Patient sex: M
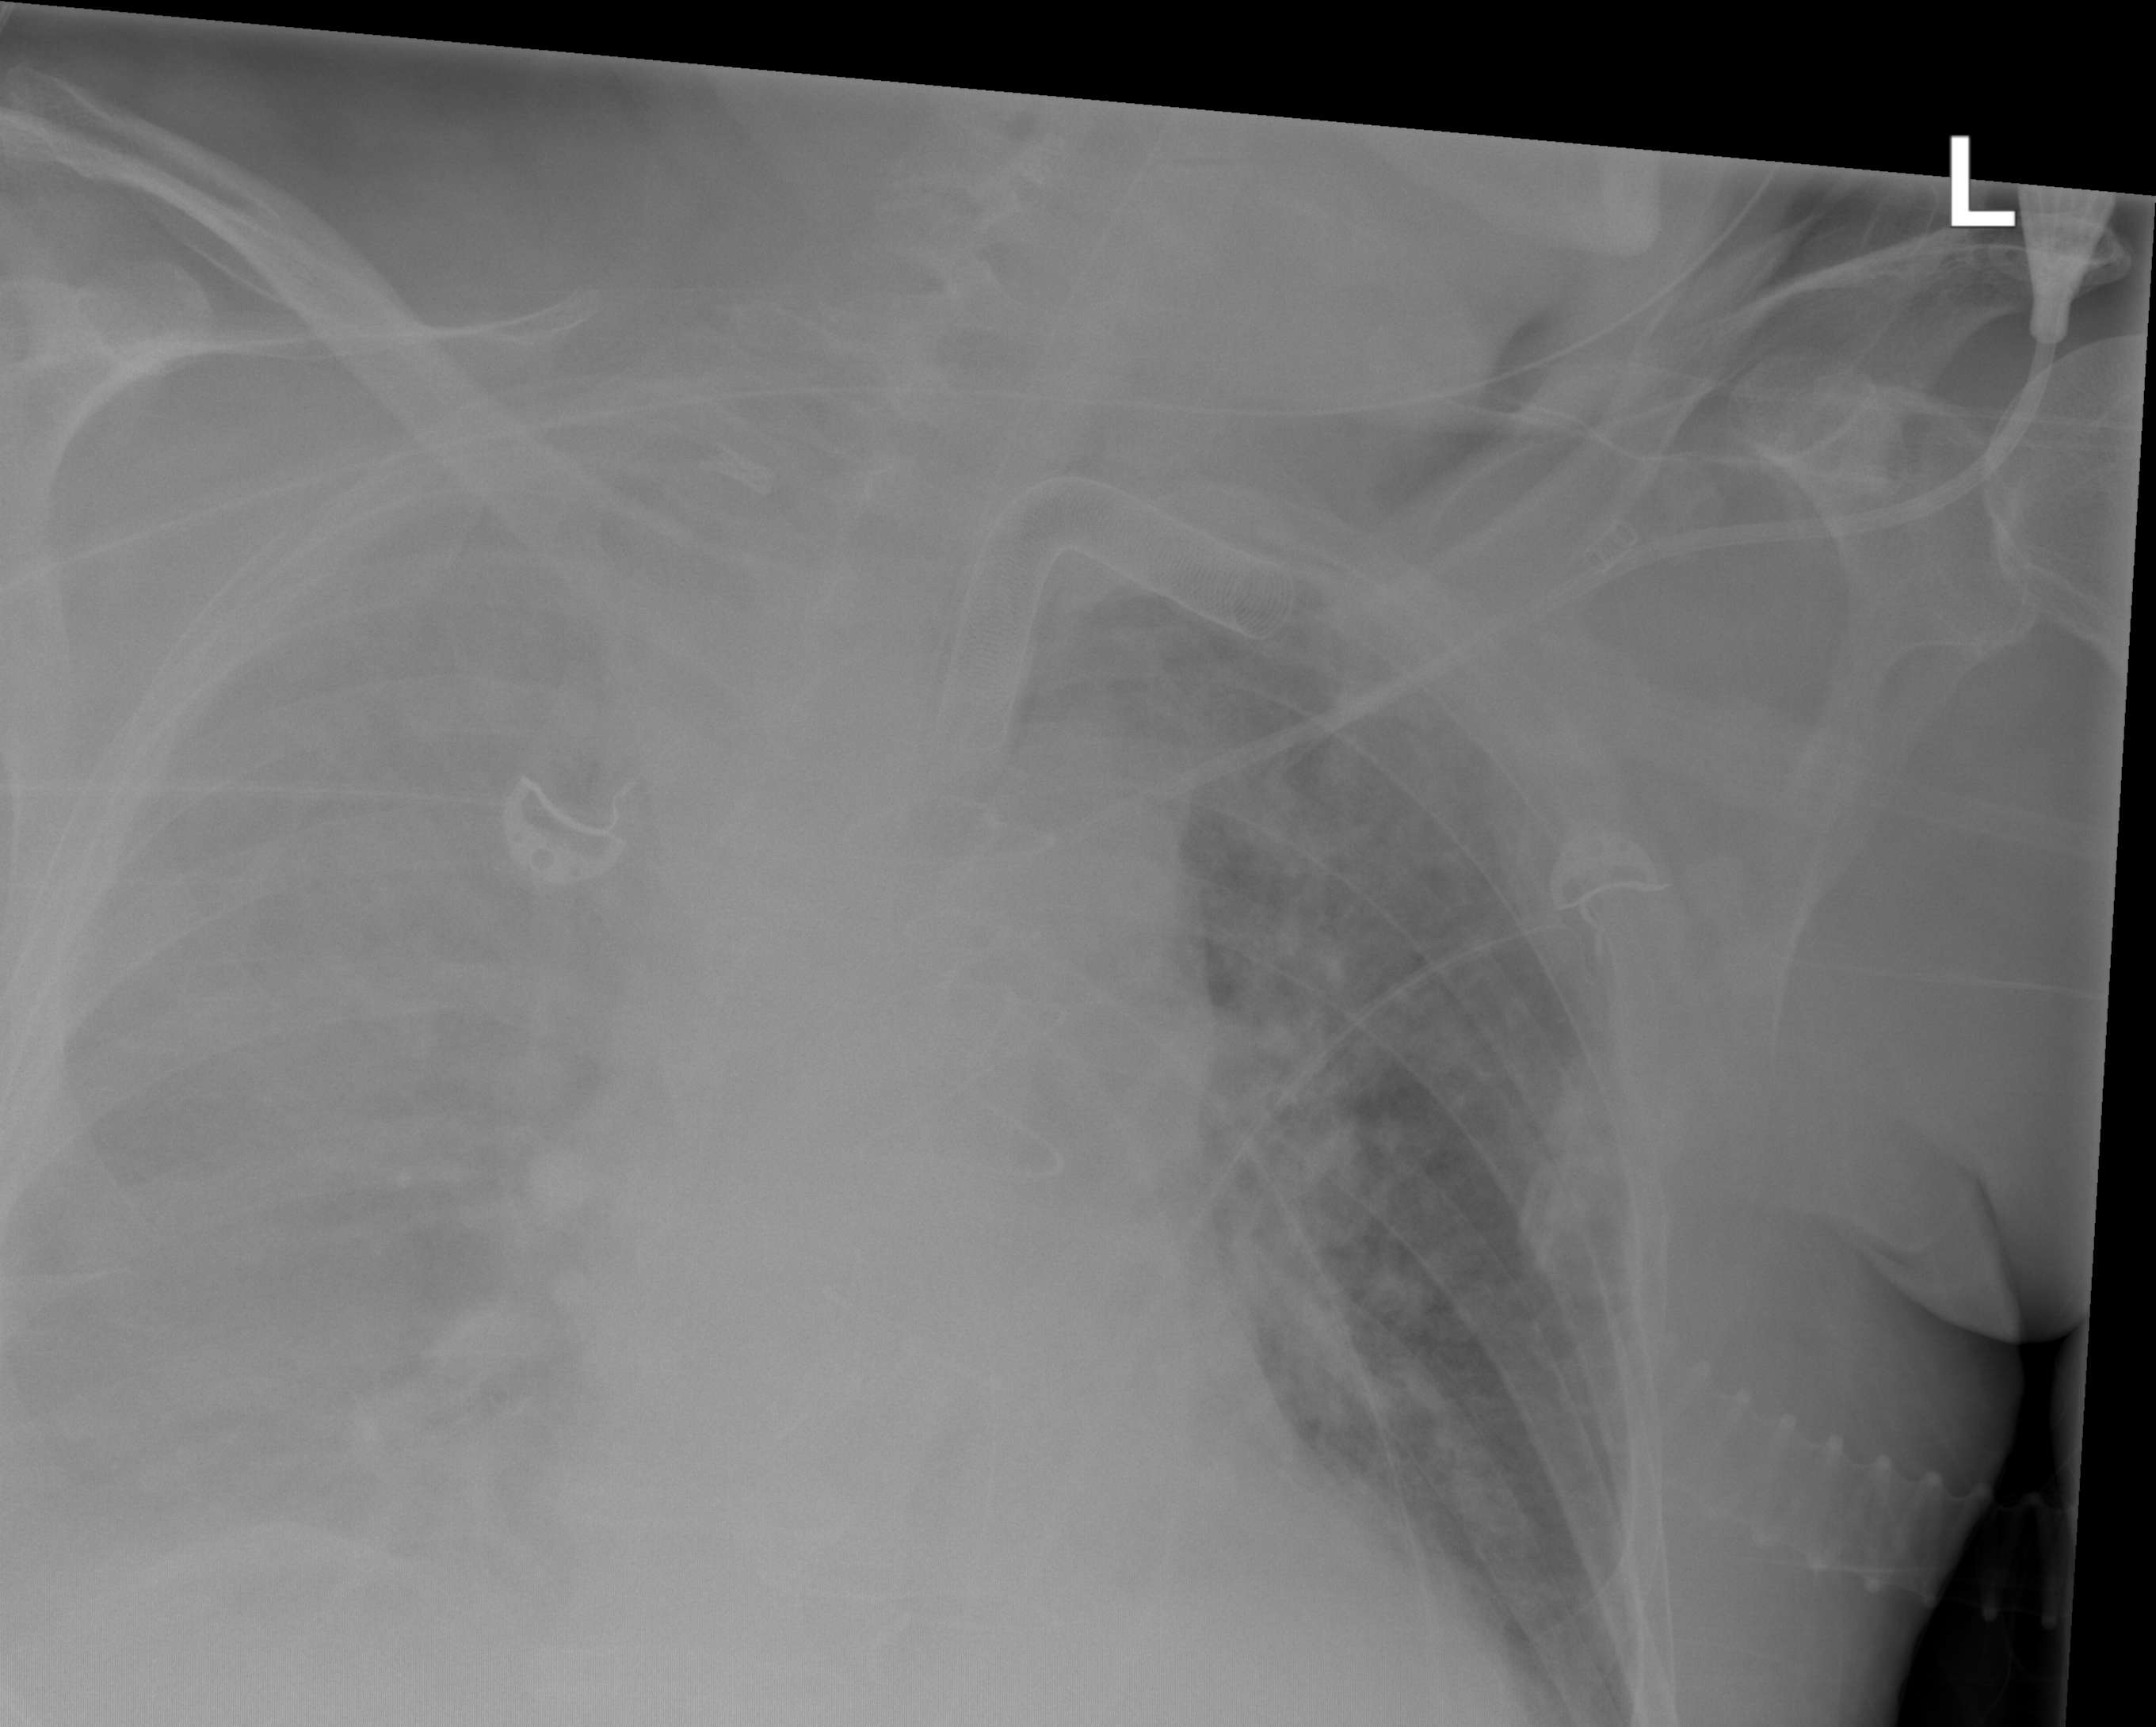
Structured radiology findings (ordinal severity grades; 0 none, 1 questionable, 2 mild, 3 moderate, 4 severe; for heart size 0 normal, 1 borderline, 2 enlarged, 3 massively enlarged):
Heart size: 1
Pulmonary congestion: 2
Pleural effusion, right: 2
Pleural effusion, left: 1
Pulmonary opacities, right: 3
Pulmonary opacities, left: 2
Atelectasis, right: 3
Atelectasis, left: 2